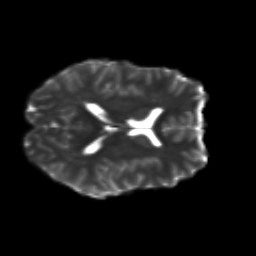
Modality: T2w
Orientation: axial
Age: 18
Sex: male
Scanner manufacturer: siemens
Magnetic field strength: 3 T
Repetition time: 8.8 s
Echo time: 0.085 s